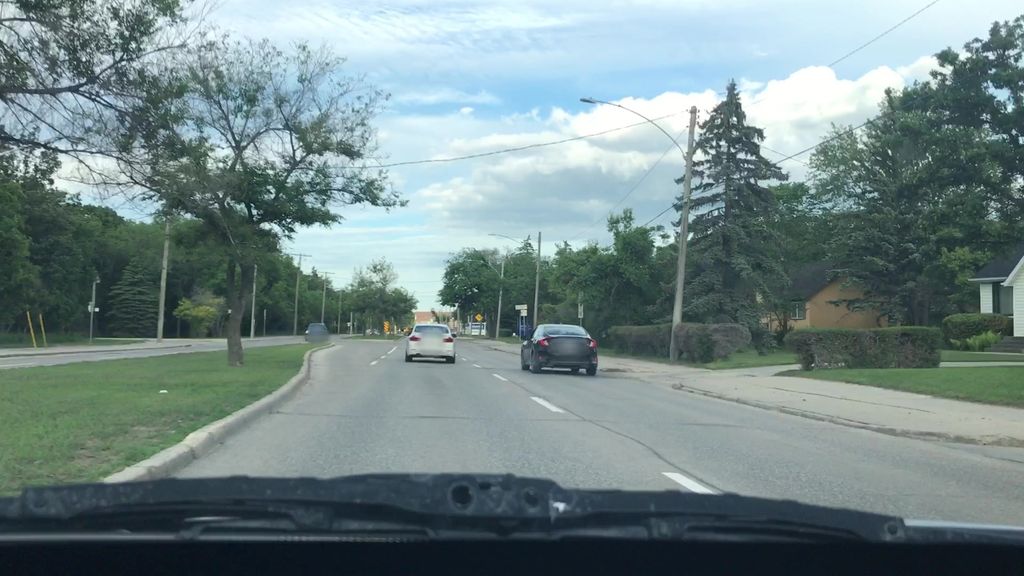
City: winnipeg